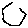
Label: hexagon